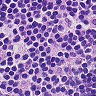
Metastatic tissue present: no